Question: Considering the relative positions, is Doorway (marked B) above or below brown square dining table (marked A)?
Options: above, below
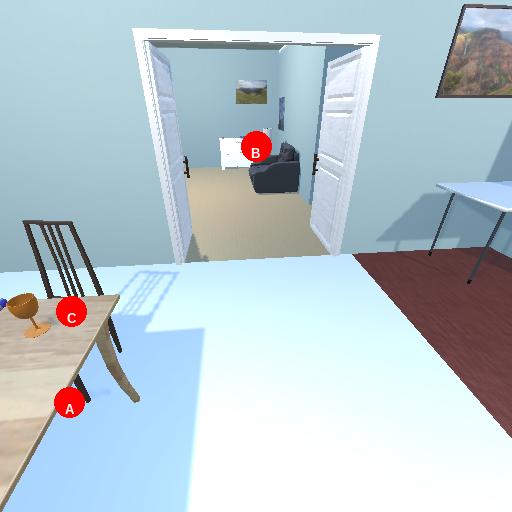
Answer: above